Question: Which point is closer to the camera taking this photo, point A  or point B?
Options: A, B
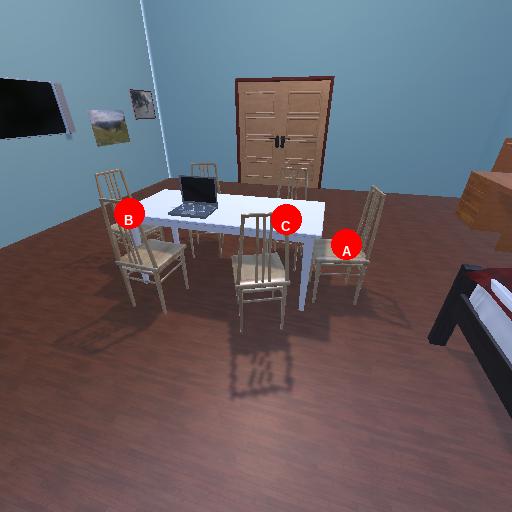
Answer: A